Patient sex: F
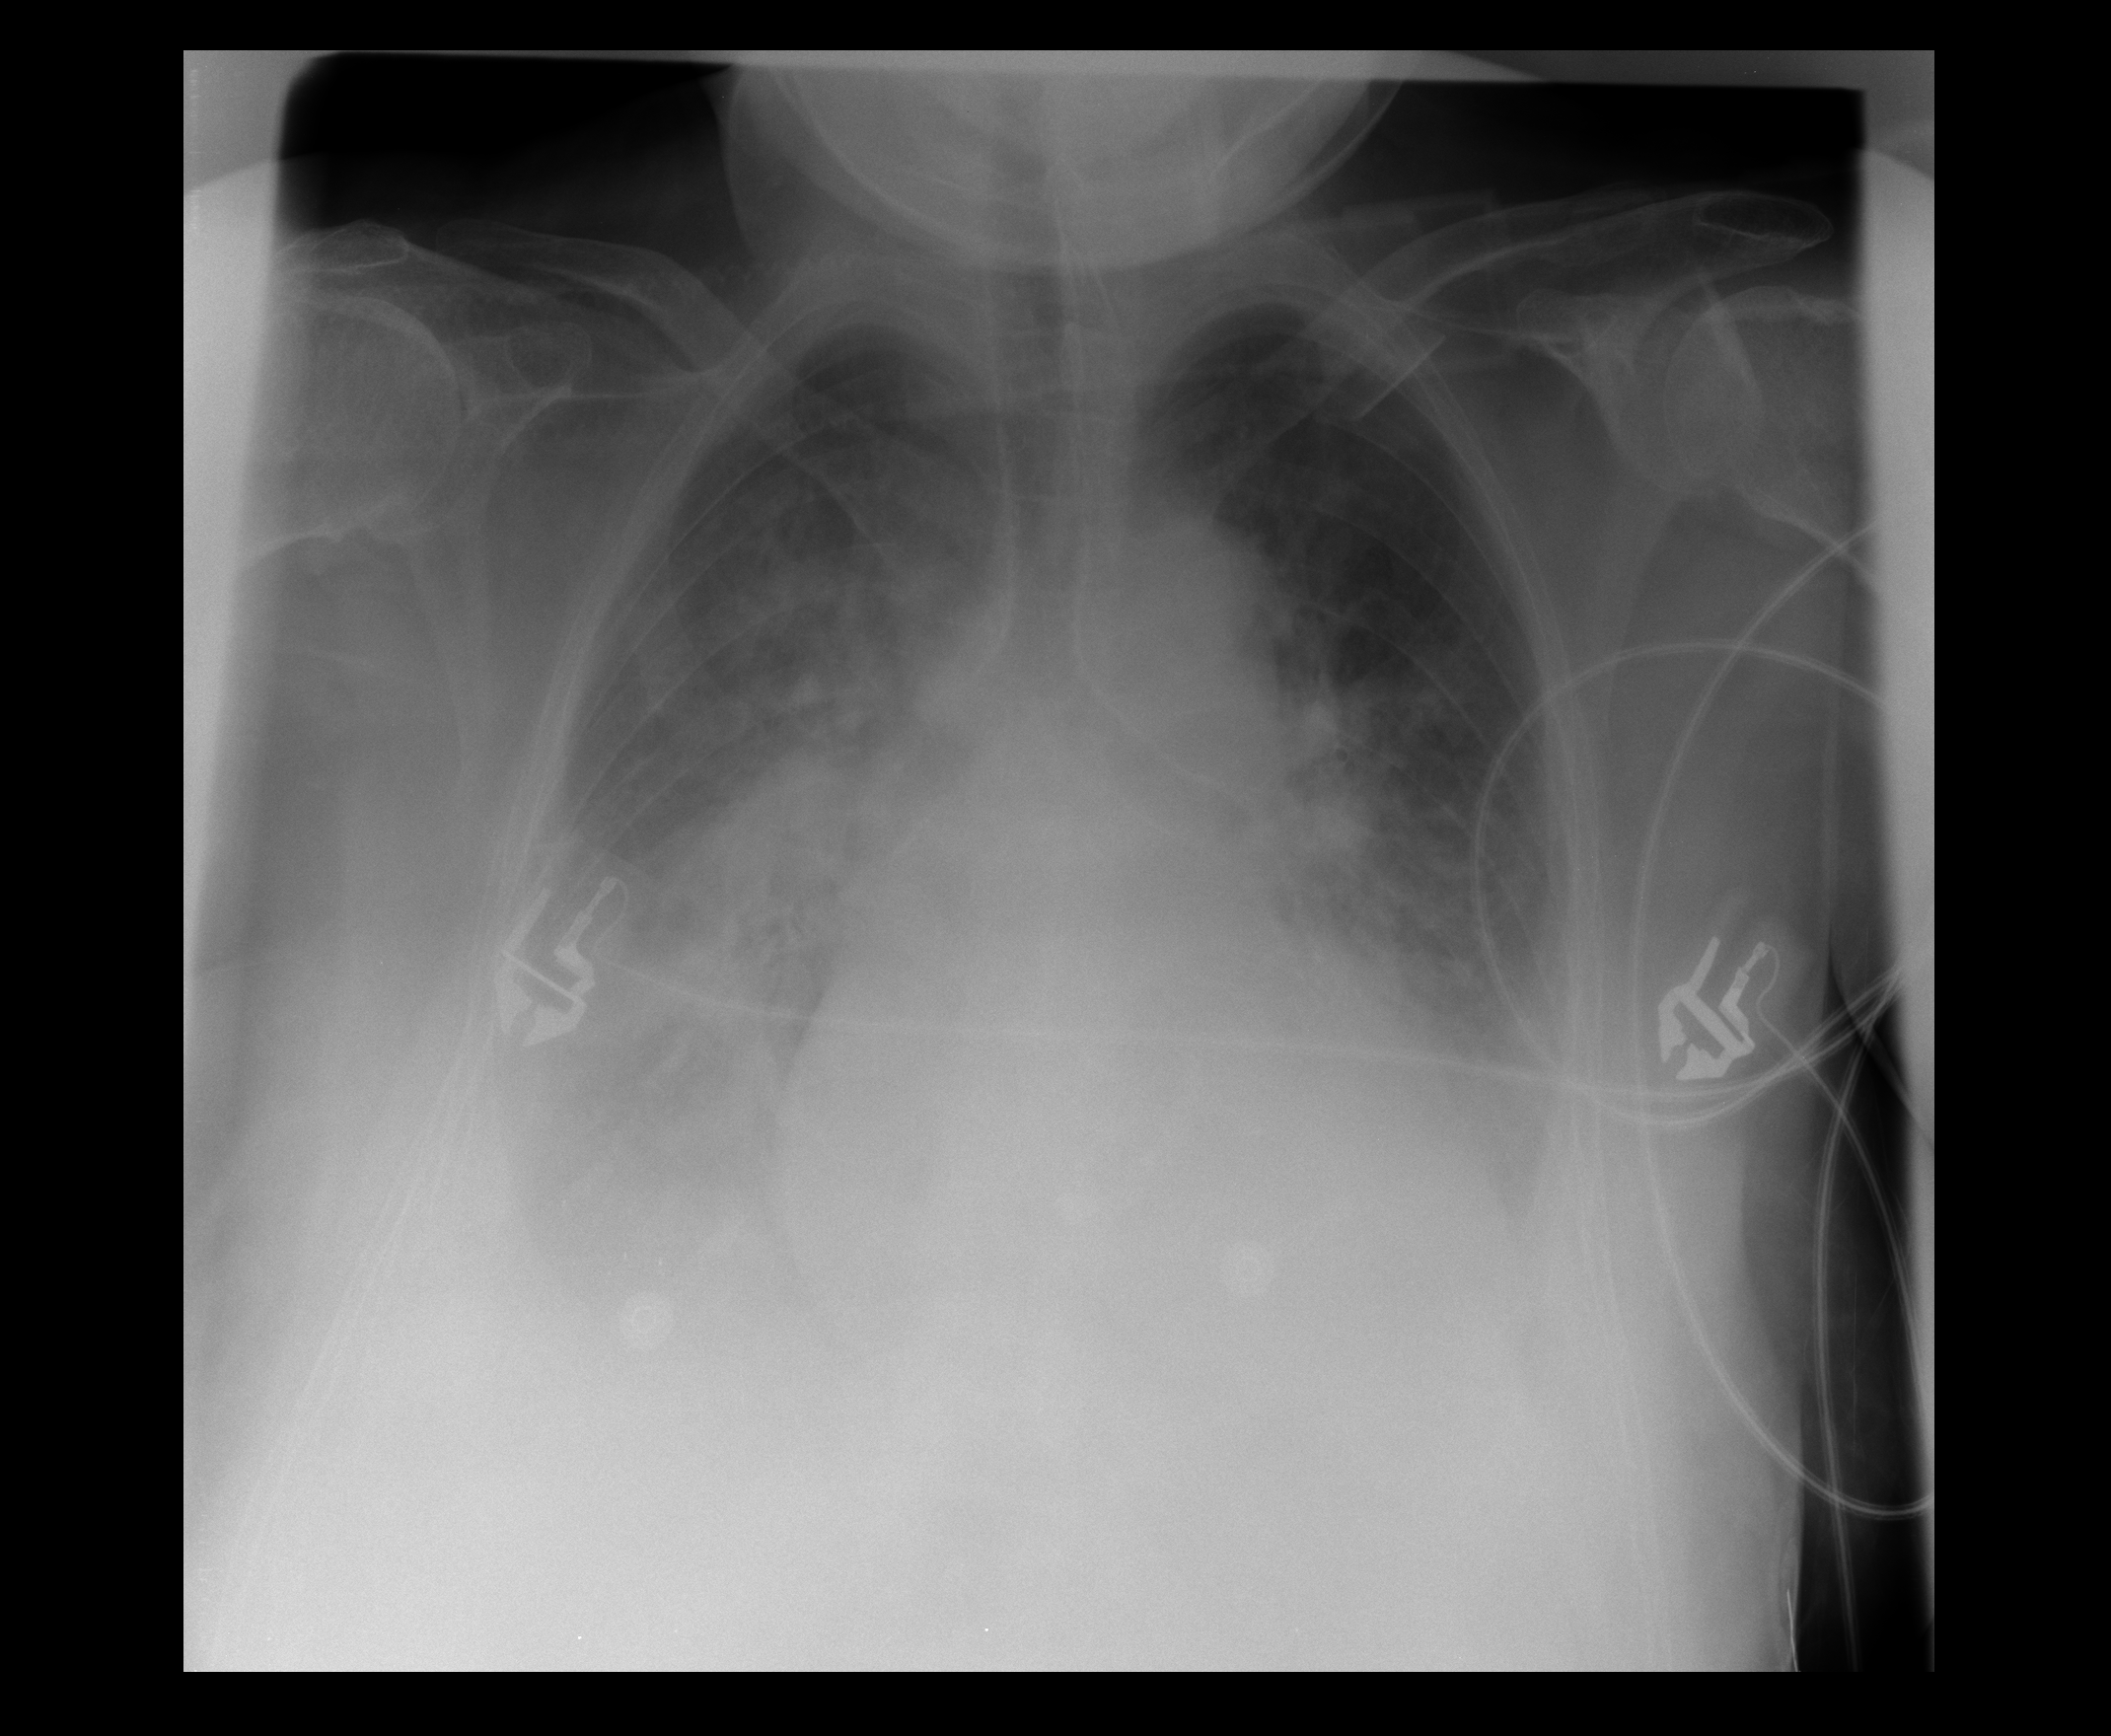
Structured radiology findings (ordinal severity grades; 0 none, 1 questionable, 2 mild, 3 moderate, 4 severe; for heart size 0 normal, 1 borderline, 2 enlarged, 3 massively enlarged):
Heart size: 2
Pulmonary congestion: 3
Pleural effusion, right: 3
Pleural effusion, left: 2
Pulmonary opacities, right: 2
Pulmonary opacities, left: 1
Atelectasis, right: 3
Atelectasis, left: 2